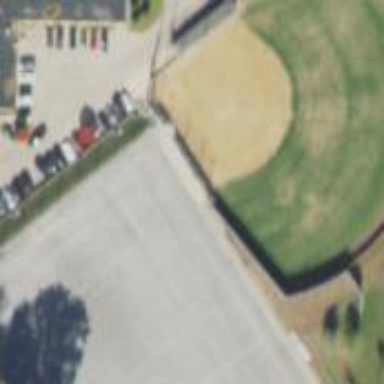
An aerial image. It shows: Baseball pitch for leisure and sports activities.